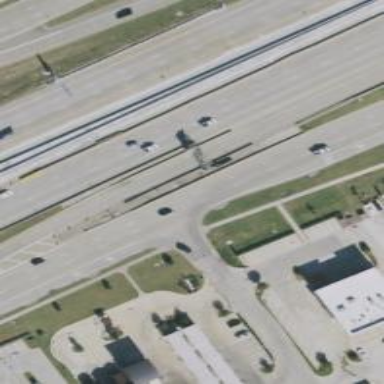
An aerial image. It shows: Toll gantry on the road.